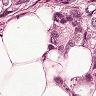
Metastatic tissue present: yes